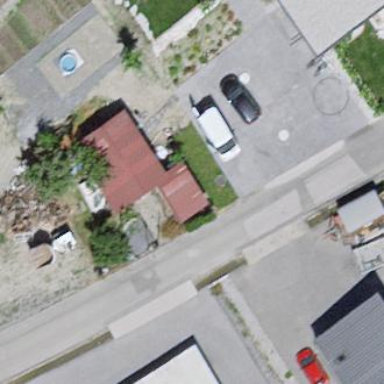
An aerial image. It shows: Shed.